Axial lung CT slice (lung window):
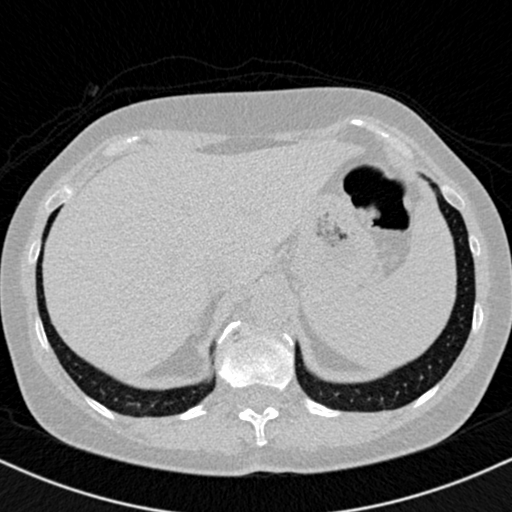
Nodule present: no